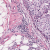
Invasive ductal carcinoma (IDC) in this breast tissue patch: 1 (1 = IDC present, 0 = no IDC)